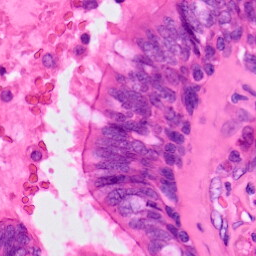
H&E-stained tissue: Lung